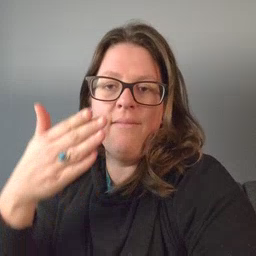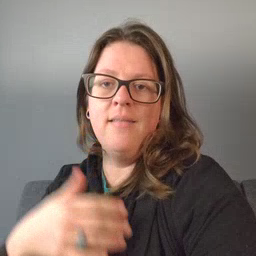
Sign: flag